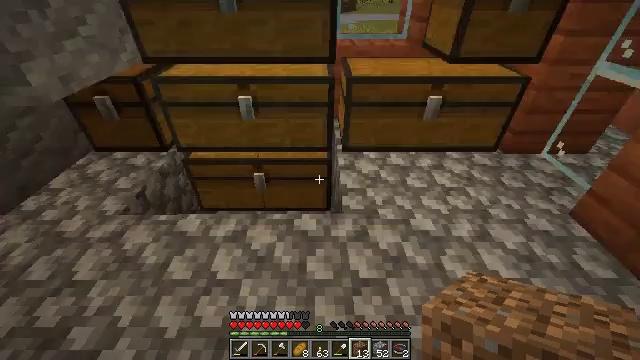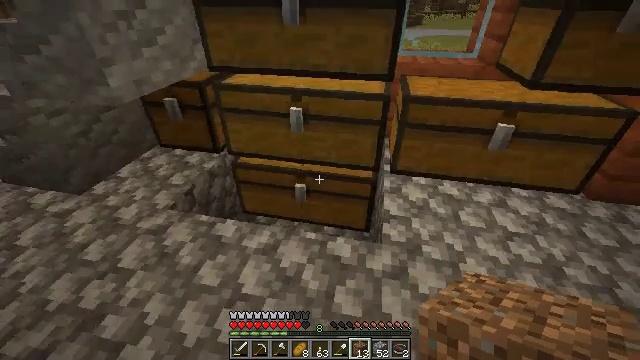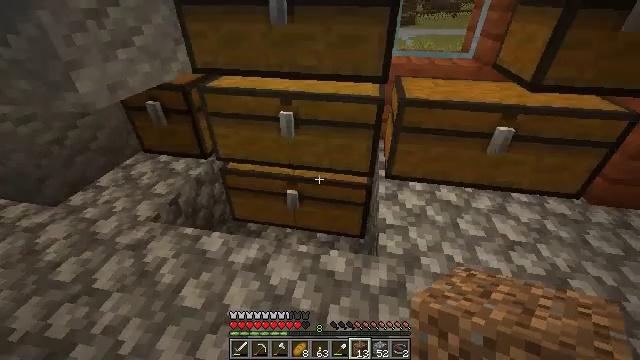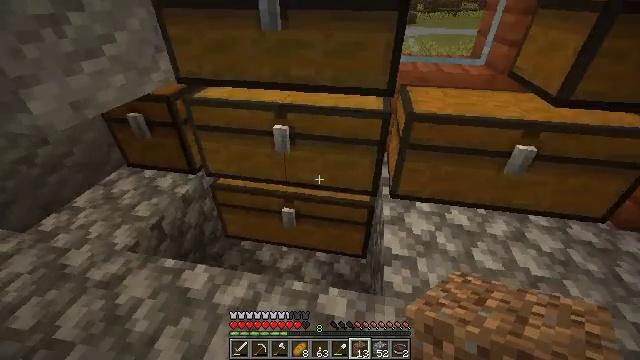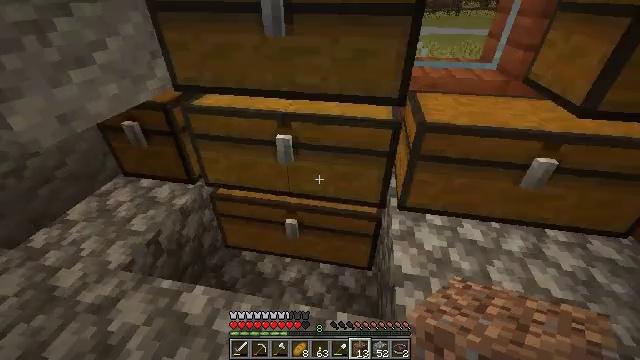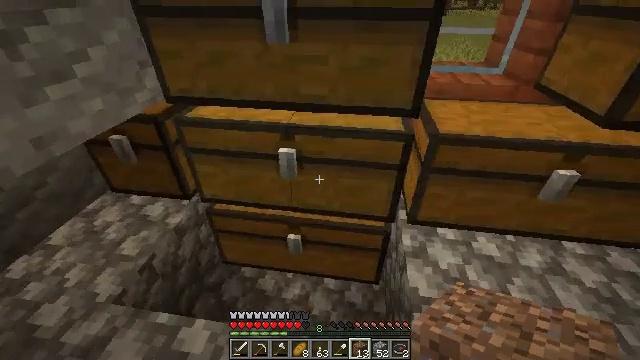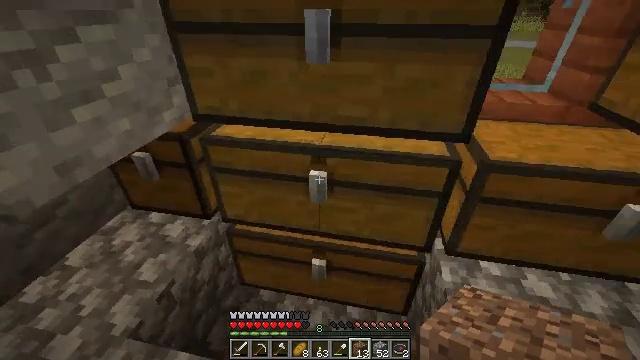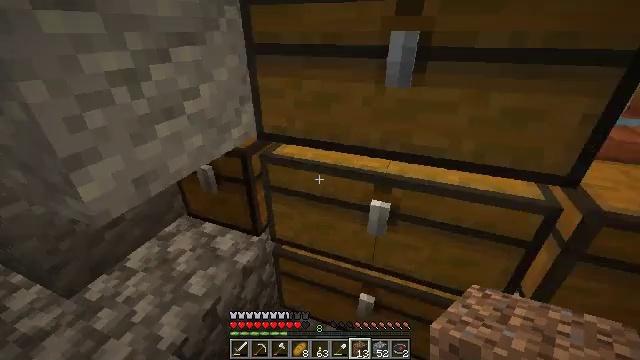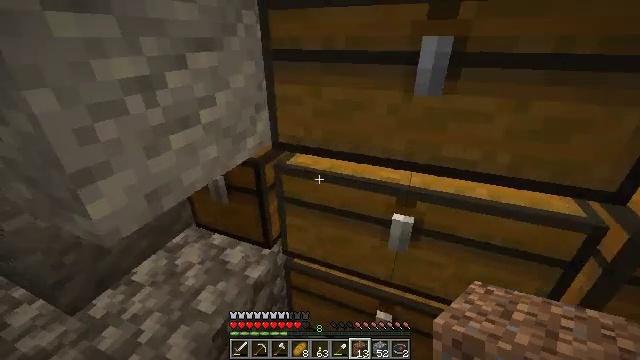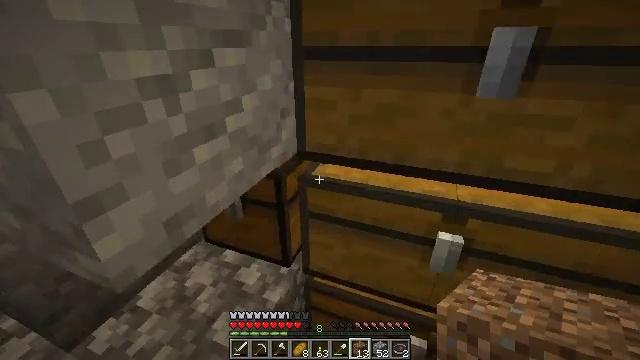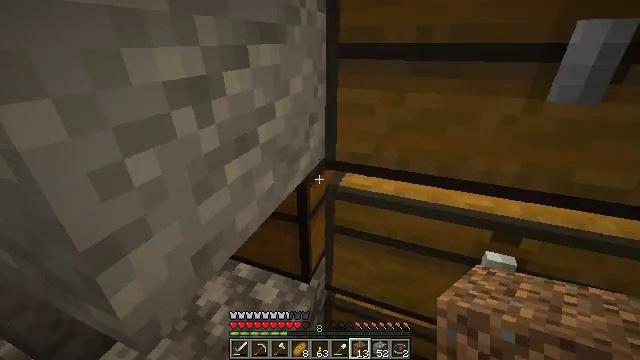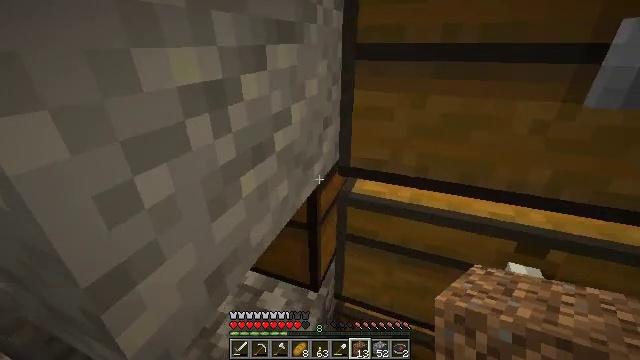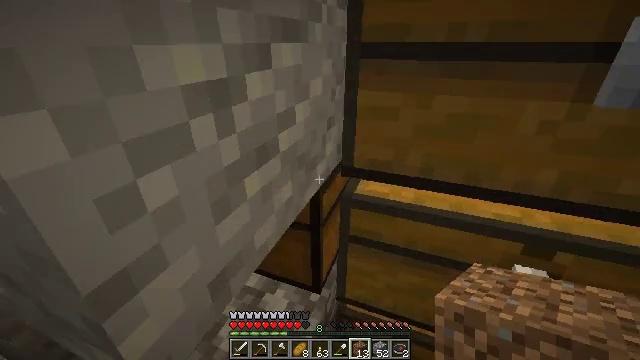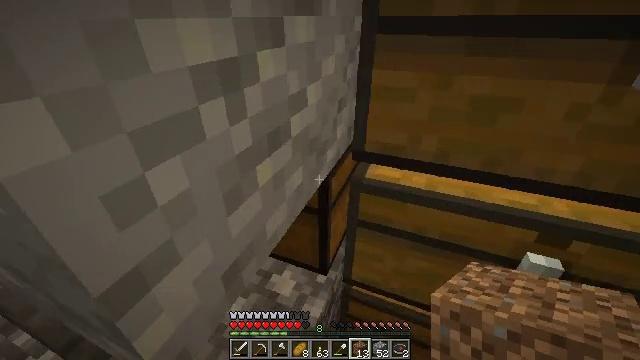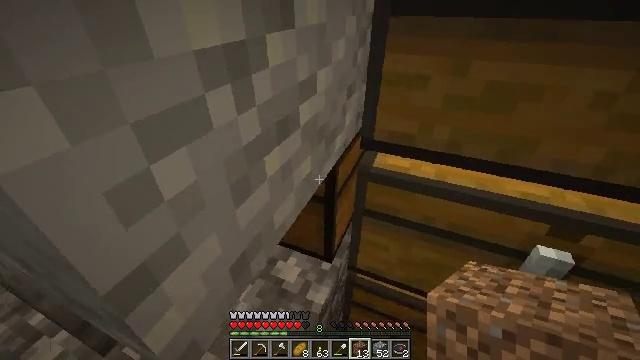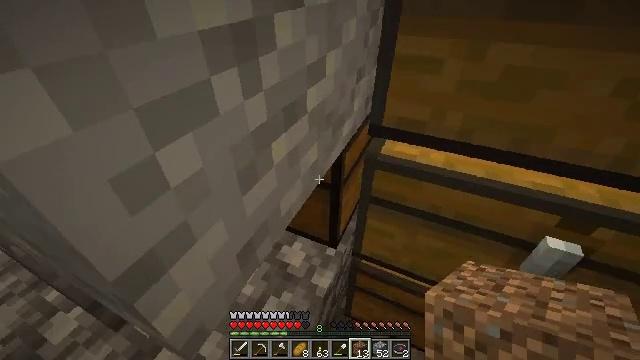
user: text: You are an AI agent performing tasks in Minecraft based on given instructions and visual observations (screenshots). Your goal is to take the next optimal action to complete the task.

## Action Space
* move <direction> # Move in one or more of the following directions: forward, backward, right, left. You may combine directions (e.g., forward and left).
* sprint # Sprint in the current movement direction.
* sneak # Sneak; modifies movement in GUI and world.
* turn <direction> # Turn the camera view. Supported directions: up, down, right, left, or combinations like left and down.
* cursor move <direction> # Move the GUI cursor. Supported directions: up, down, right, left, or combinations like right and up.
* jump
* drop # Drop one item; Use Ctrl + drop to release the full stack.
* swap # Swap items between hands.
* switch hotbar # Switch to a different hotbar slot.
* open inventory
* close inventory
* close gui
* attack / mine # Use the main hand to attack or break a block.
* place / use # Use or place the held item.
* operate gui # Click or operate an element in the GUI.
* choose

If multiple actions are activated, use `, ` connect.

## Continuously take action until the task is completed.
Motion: motion action
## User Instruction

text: Combine paper and a compass on a crafting table to craft a map.
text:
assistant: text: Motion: move forward, turn left and up
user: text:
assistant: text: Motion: move forward, turn right
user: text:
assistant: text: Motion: move forward
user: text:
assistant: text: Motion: move forward and move left
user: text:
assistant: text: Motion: move forward and move left, turn right
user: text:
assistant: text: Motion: move forward and move left, turn left and up
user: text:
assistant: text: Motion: move forward and move left, turn left and up
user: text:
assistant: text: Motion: move forward and move left, turn up
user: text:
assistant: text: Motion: move forward and move left
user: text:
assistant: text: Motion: move forward and move left
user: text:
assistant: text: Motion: no_op
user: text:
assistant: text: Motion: no_op
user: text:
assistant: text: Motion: turn down
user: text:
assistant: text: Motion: turn left and down
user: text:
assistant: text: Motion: turn left and down
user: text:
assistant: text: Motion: move back, turn down
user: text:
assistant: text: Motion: move back
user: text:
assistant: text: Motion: move back
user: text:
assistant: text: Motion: move back, turn up
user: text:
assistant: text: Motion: turn up
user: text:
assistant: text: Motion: no_op
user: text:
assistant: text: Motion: no_op
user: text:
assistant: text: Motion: use / place
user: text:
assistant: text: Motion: use / place
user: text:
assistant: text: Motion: use / place
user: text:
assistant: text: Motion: no_op
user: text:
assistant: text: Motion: no_op
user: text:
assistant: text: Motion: no_op
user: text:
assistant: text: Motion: no_op
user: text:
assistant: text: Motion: no_op